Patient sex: M
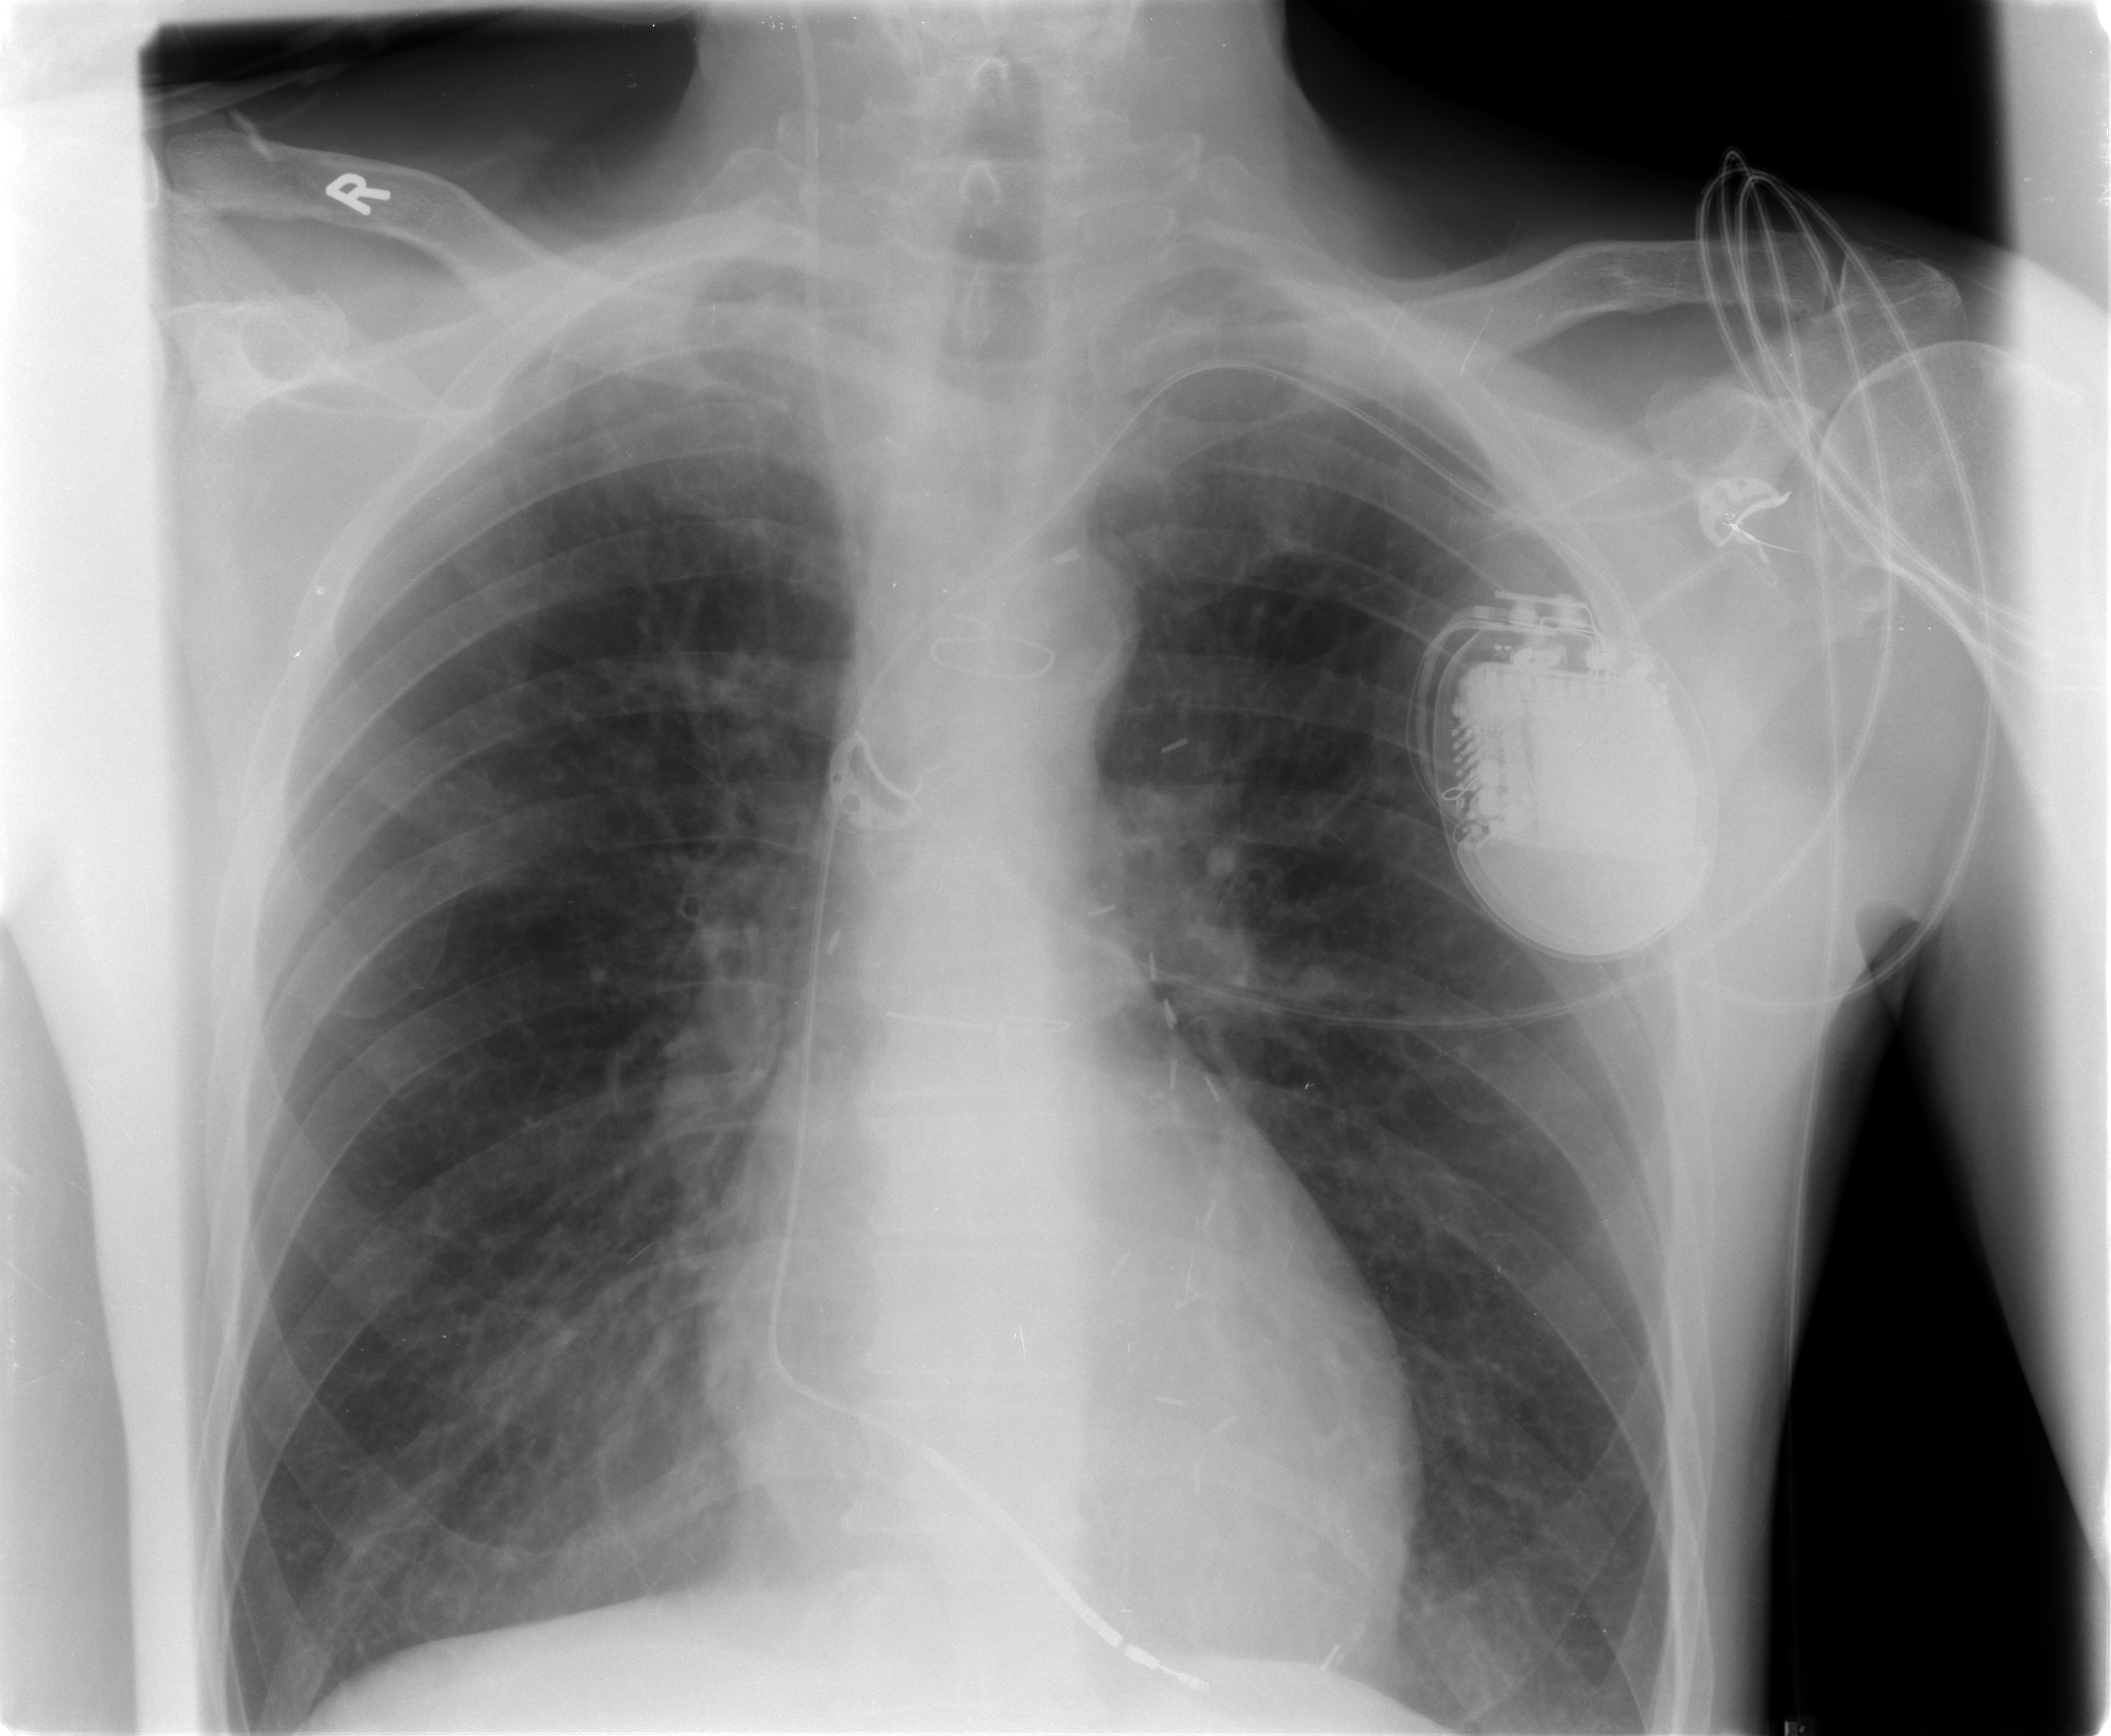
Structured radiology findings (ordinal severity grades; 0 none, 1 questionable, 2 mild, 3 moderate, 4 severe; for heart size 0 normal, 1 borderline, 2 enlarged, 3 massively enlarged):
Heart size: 0
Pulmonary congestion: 2
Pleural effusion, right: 0
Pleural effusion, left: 0
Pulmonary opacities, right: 0
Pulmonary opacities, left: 0
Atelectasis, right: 2
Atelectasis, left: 2